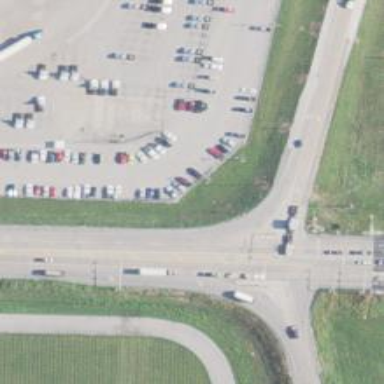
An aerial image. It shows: Secondary road.